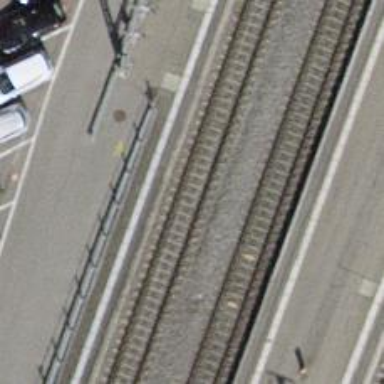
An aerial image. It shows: Single-track electrified railway with contact line.